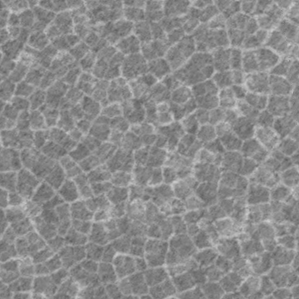
Label: frost